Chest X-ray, PA view. Patient: 58 years old, sex F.
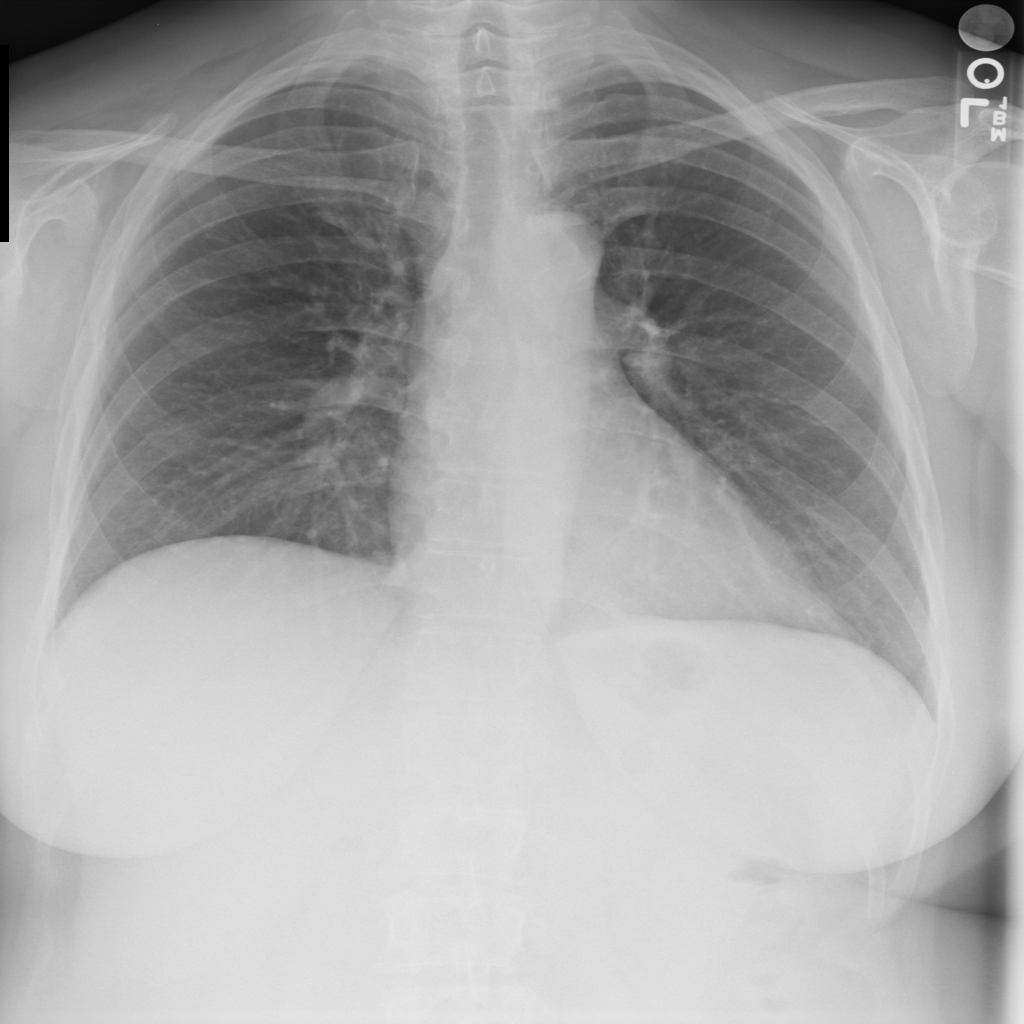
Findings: No Finding